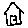
Label: house